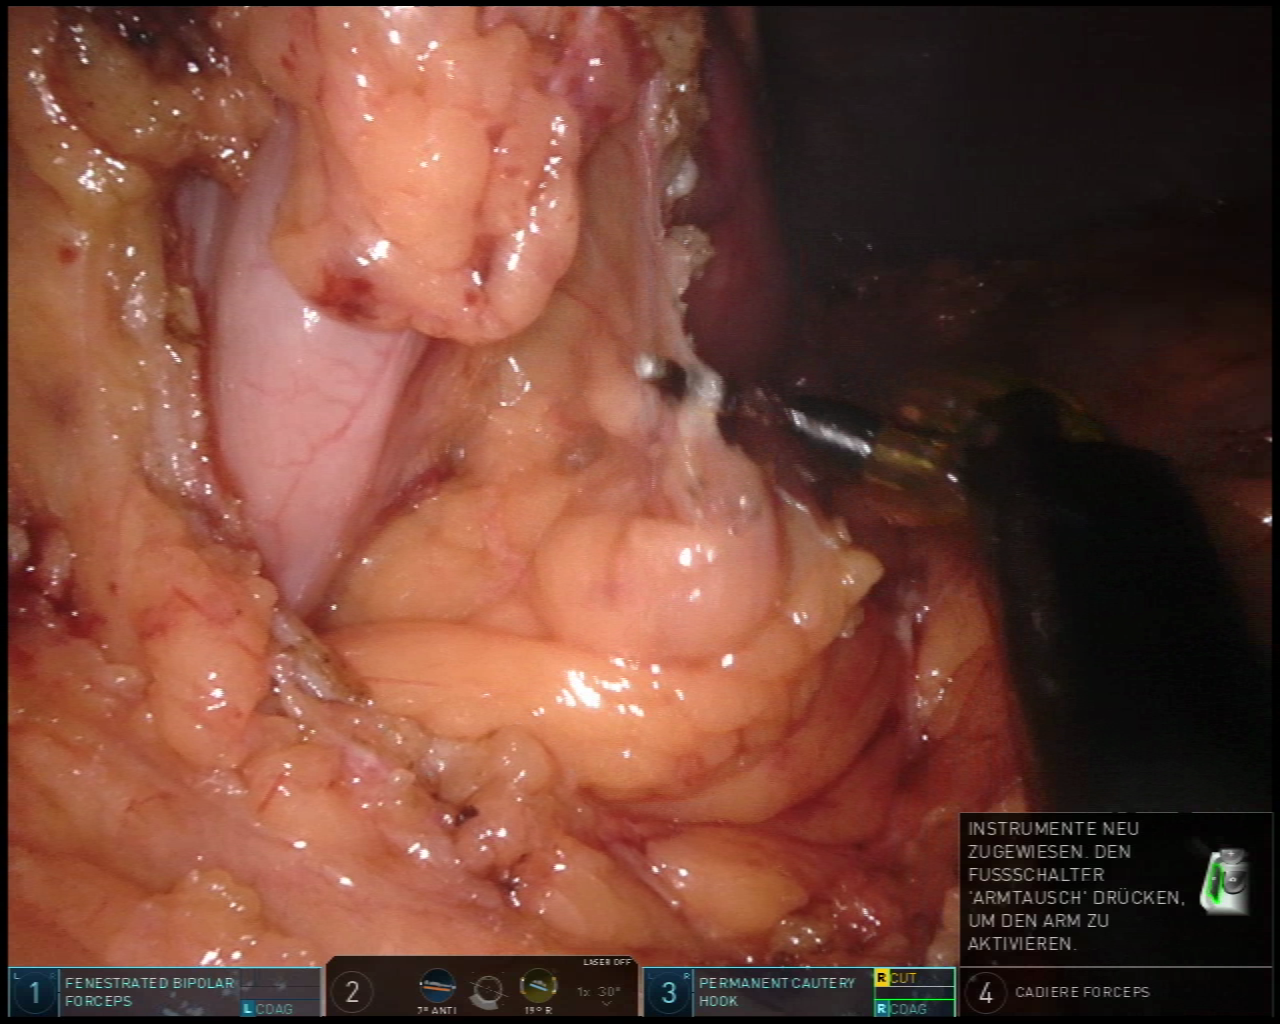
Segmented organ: stomach
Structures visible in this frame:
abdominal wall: yes
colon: no
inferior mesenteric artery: no
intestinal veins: no
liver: no
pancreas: no
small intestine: no
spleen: no
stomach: yes
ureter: no
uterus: no
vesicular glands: no